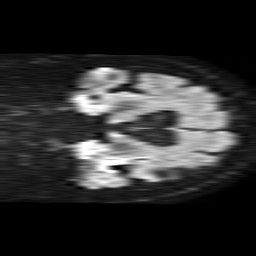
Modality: TRACE
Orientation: coronal
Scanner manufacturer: philips
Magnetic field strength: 1.5 T
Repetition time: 4.6 s
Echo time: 0.08941 s